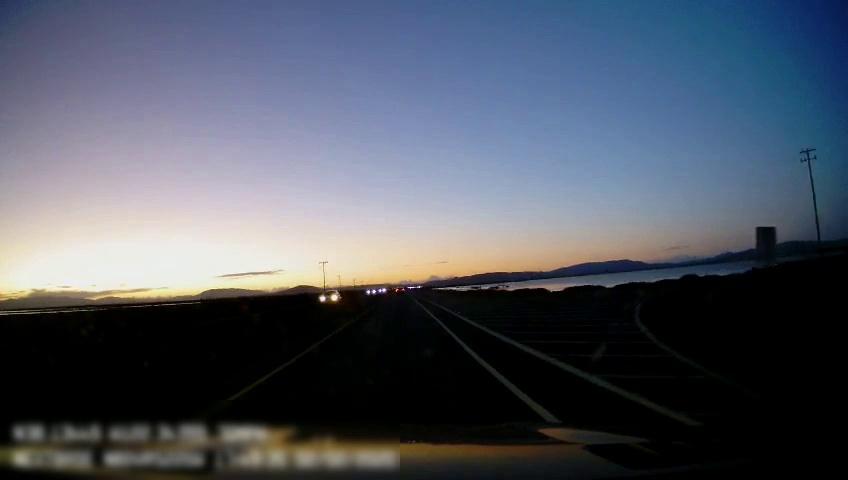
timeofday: Dusk/Dawn/Twilight
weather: Sunny
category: Drivable Space
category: Vehicles | Car
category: Vehicles | Car
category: Vehicles | Car
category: Lanes | Current Lane
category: Lanes | Current Lane
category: Lanes | Alternate Lane
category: Lanes | Alternate Lane